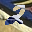
Label: 2